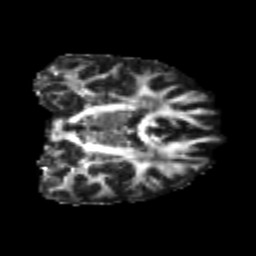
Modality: FA
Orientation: coronal
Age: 20
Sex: male
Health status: healthy
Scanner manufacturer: philips
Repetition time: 7.387 s
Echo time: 0.08599 s